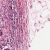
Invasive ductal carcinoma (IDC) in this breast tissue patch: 1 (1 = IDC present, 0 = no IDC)